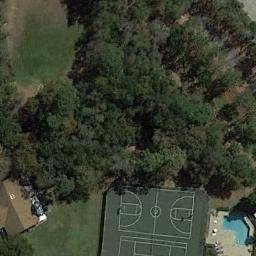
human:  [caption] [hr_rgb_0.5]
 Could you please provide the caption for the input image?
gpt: There is a basketball court in the lower right corner .

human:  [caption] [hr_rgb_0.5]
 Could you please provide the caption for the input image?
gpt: A basketball court next to a pool and some trees beside .

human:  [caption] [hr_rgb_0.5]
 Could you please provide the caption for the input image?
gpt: A basketball court is next to the many trees .

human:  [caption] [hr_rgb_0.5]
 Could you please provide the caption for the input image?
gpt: Beside a large piece of forest is the basketball court,A swimming pool and a building .

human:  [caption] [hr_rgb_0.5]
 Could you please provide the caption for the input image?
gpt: Many trees are near the basketball court .